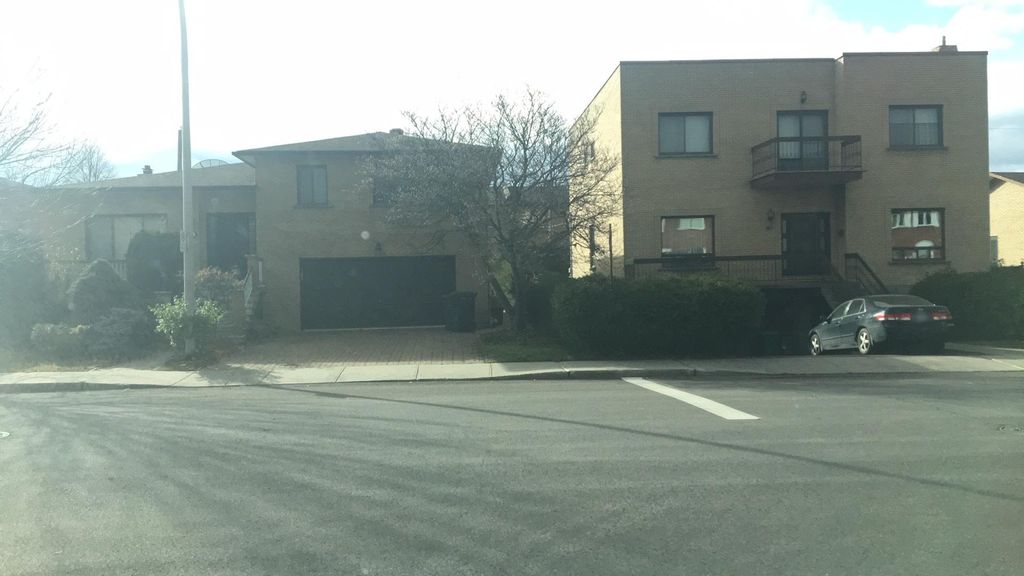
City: montreal